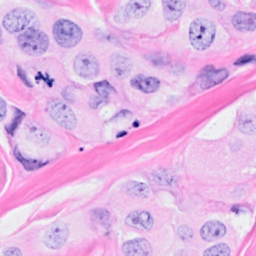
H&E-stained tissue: Breast